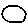
Label: circle